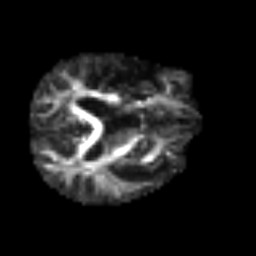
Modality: FA
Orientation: axial
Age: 59
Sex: male
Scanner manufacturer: siemens
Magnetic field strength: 3 T
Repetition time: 3.2 s
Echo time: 0.081 s